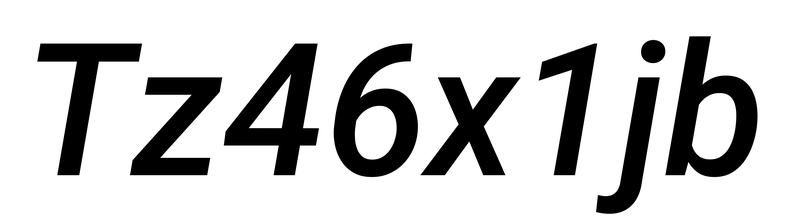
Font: Roboto-Italic_Medium_Italic